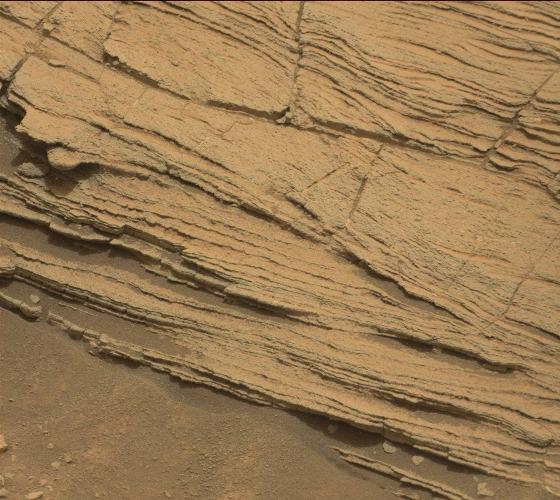
Terrain classes present: Bedrock, Gravel / Sand / Soil, Shadow